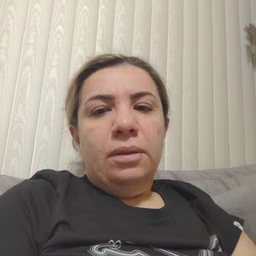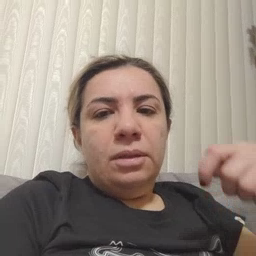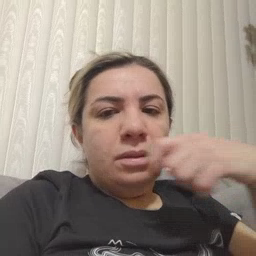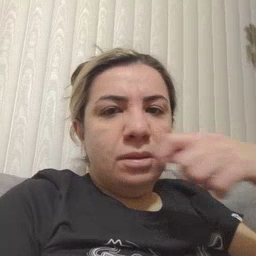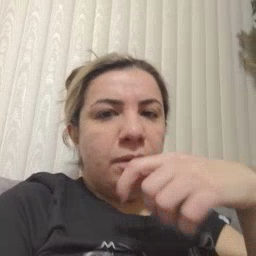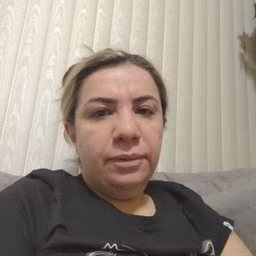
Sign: toothbrush